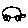
Label: car